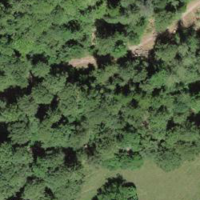
EUNIS habitat code: 44
Species observed at this site:
Lathyrus vernus
Lamium galeobdolon